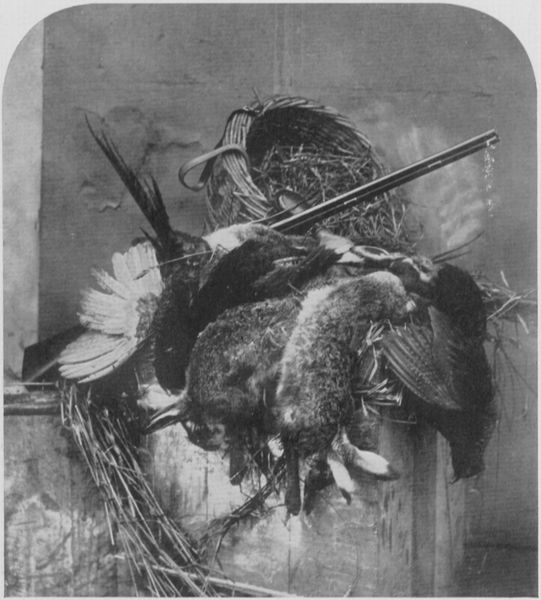
Titel: Stillleben
Künstler: Roger Fenton
Standort: Bath
Institution: The Royal Photographic Society
Schlagwörter: feder, flügel, gemälde, schatten, vogel, weiß, blume, grau, holz, licht, schwarz, stroh, tisch, tier, tiere, wand, federn, sockel, stein, tod, tot, holland, halme, vögel, ohren, genre, hase, hasen, stilleben, stillleben, fell, schwanz, schnabel, stab, leine, heu, kette, mauer, halm, steinmauer, weis, wild, korb, pfoten, bretter, foto, fotografie, photographie, griff, vanitas, katze, fugen, nische, memento mori, vergänglichkeit, geflecht, weidenkorb, schwarzweiss, waffe, lauf, kiste, jagd, kasten, photo, maserung, geflügel, beute, fasan, jagdstück, kaninchen, gewehr, leder, nest, auerhahn, jagdbeute, flinte, rebhuhn, huhn, rupfen, block, abgerundet, schuss, federvieh, jagdgewehr, ralle, morgenstern, vogelnest, holzblock, alme, doppelläufig, geropft, gerupft, kleinwild, mälde, rebuhn